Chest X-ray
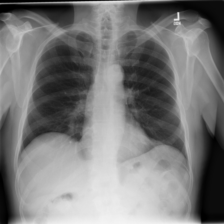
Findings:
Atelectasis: negative
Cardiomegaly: negative
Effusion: negative
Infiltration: negative
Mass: negative
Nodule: negative
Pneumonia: negative
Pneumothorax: negative
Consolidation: negative
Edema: negative
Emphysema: negative
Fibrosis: negative
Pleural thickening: negative
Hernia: negative